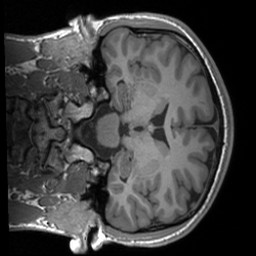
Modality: T1w
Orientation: coronal
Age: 21
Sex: male
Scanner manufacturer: siemens
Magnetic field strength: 3 T
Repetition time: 1.9 s
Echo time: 0.00226 s